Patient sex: M
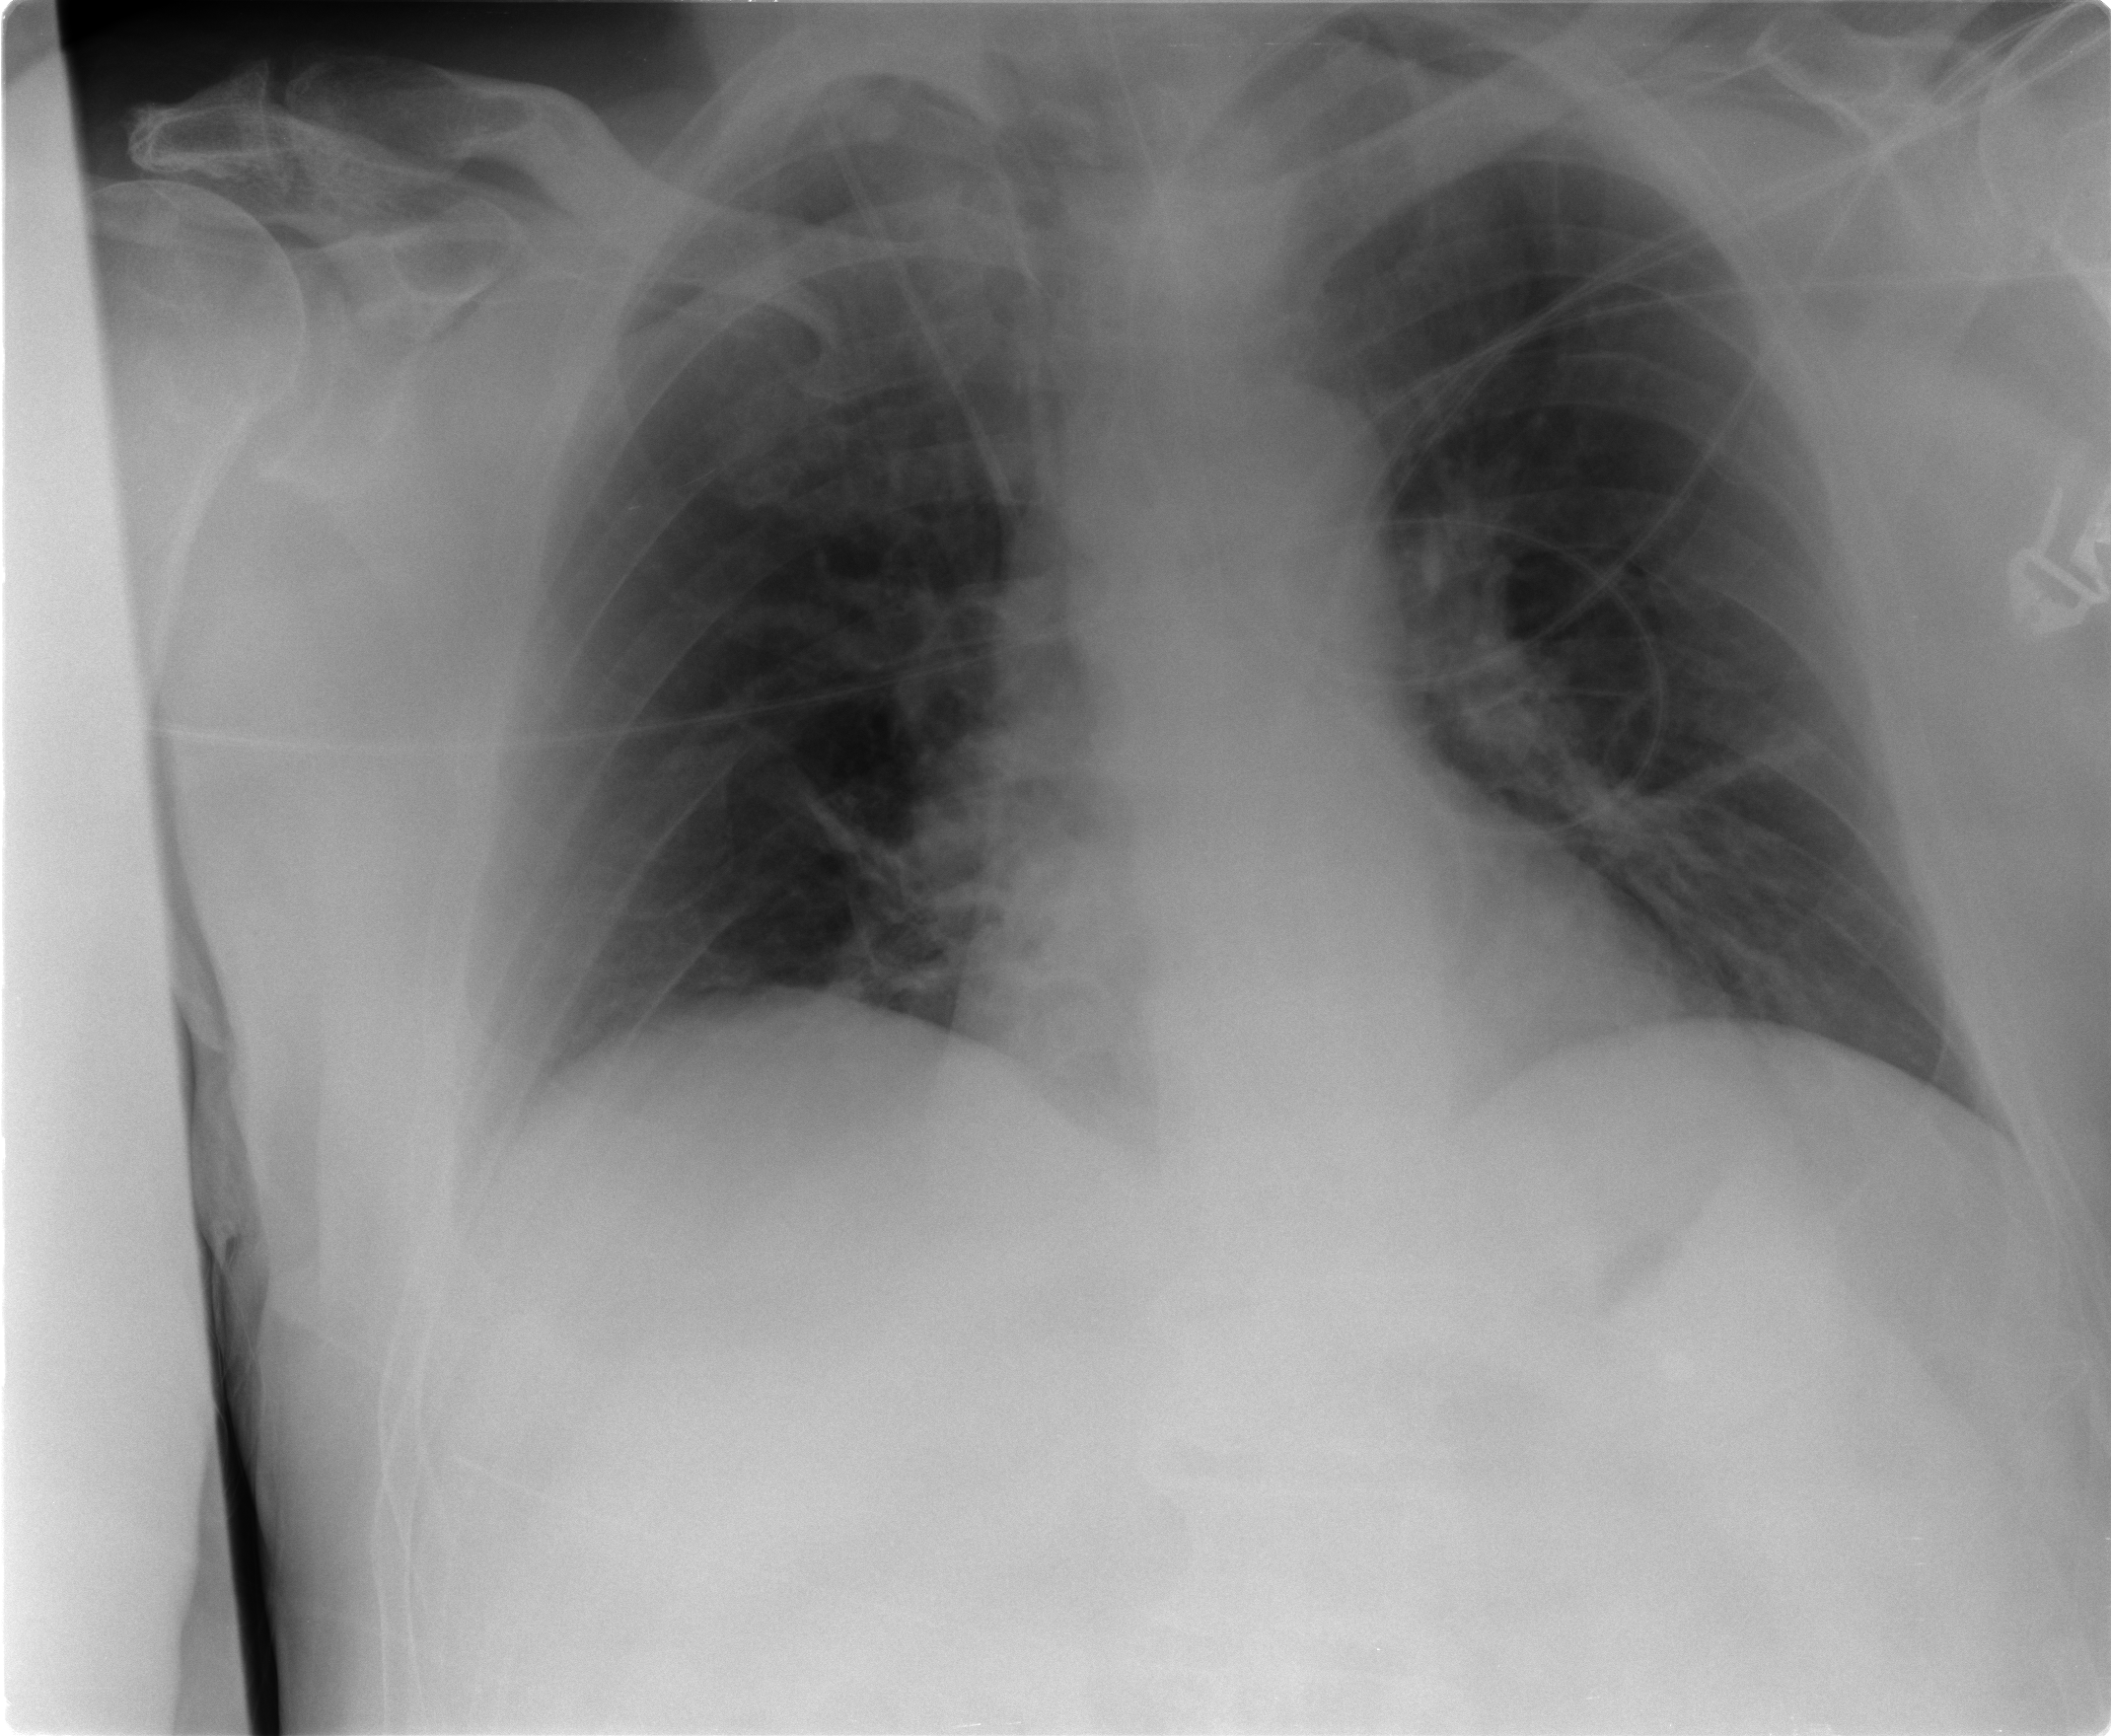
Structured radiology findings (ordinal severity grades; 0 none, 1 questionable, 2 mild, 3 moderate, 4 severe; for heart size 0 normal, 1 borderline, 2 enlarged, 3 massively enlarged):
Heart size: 0
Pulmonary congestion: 0
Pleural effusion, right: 0
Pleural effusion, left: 0
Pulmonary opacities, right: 2
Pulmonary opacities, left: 0
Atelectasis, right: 1
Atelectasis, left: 0